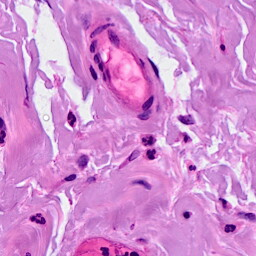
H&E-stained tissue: Breast